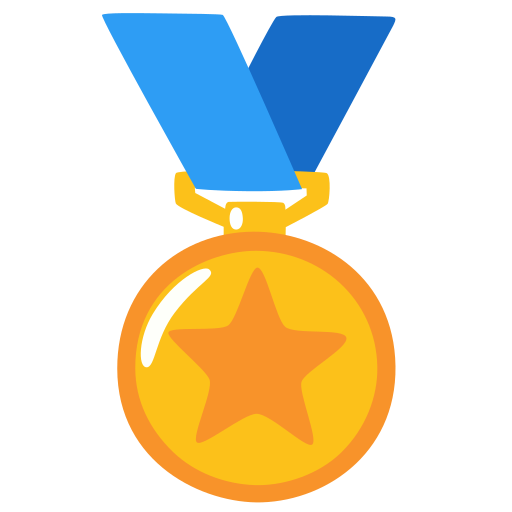
Emoji: 🏅